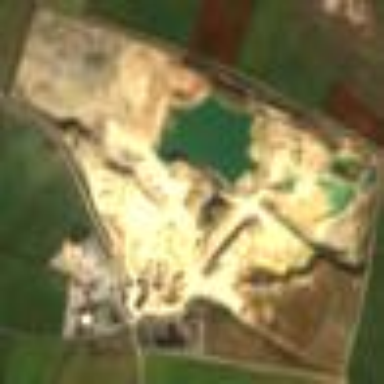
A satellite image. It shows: Quarry area.